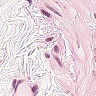
Metastatic tissue present: no